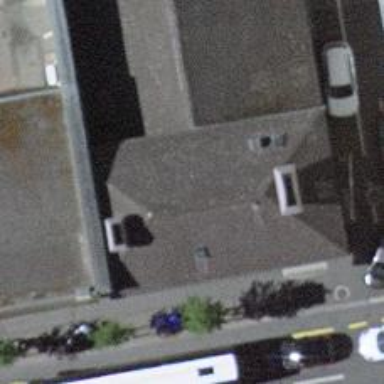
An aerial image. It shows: Lively nightclub.